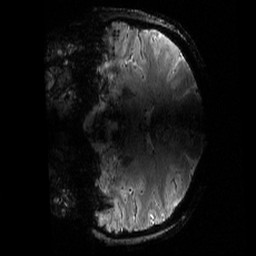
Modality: T2starw
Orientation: coronal
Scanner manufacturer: siemens
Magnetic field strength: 6.98 T
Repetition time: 3.7 s
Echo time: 0.016 s